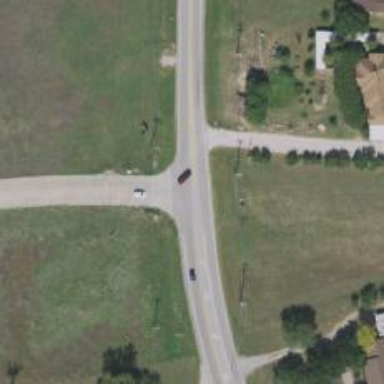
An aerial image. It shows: Secondary road.